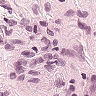
Metastatic tissue present: no